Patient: sex F, age 34
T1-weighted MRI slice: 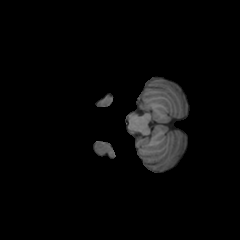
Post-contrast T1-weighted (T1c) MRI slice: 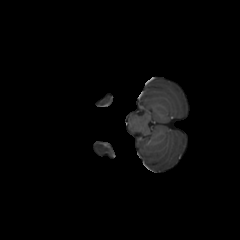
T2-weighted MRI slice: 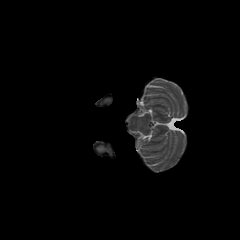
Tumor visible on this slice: no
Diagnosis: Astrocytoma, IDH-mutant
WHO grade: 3